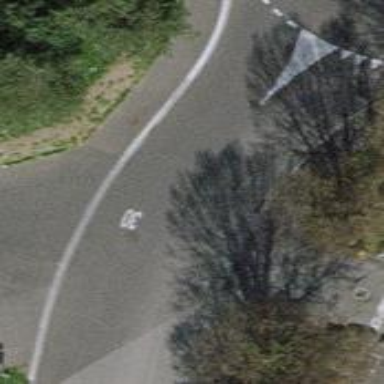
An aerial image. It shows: Pedestrian path with asphalt surface.